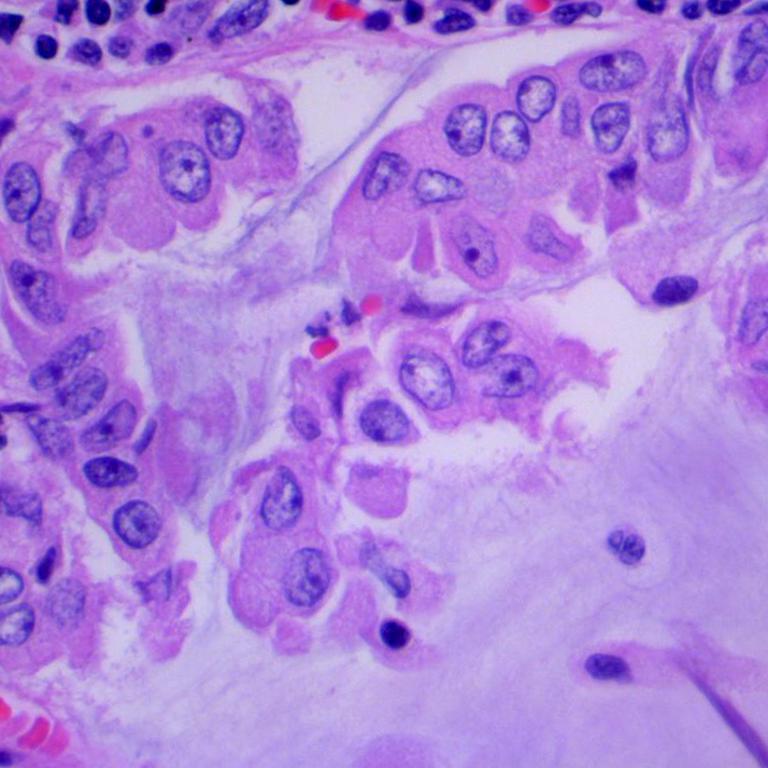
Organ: lung
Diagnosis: adenocarcinomas